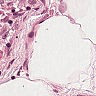
Metastatic tissue present: no